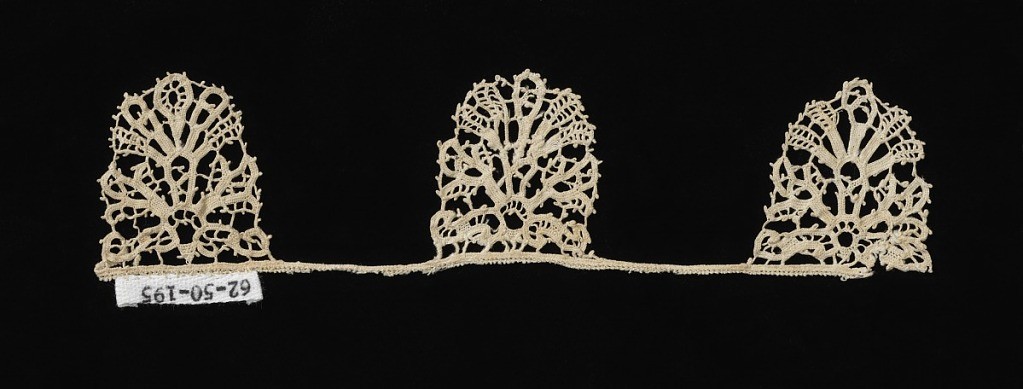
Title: Border
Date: late 16th–early 17th century
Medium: linen Technique: punto in aria needle lace
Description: Border fragment of three pendants in a dense pattern of floral shapes.